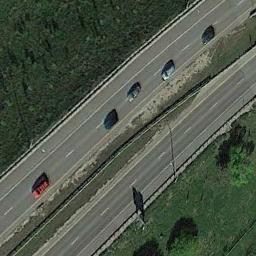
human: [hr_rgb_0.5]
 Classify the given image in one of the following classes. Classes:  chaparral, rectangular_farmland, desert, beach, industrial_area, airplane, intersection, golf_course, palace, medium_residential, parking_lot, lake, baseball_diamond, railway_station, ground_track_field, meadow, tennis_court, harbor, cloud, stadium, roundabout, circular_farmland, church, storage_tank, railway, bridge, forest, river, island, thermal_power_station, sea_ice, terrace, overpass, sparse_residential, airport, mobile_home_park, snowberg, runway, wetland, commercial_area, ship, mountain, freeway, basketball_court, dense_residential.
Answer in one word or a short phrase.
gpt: freeway